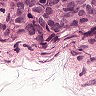
Metastatic tissue present: yes